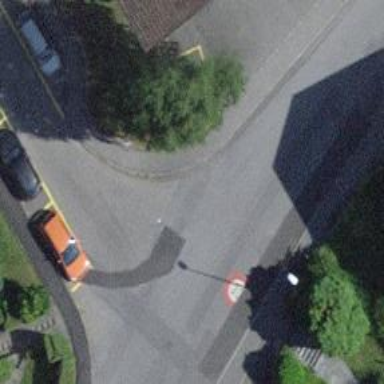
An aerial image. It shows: Kerb barrier.